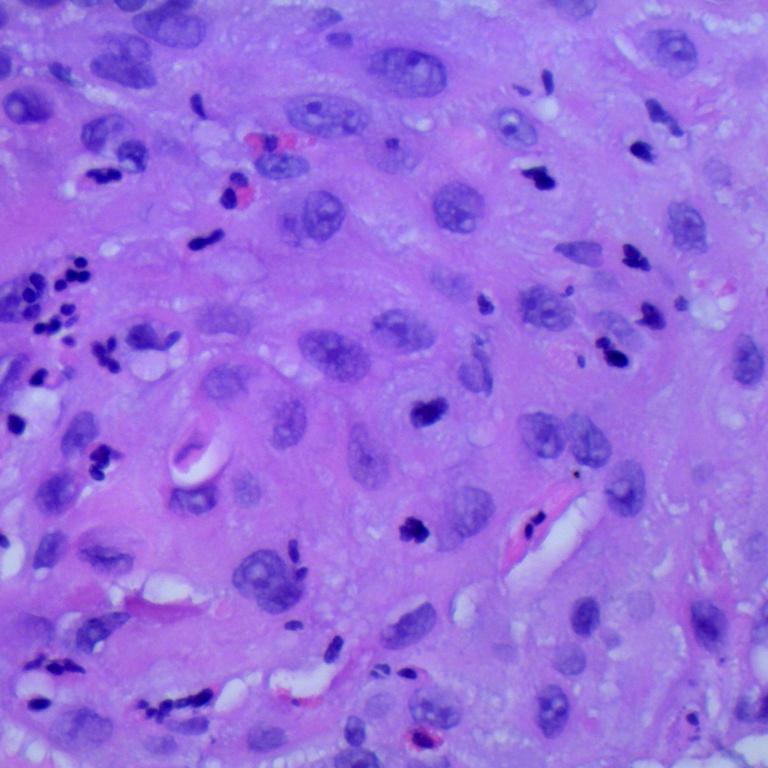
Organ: lung
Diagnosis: squamous carcinomas